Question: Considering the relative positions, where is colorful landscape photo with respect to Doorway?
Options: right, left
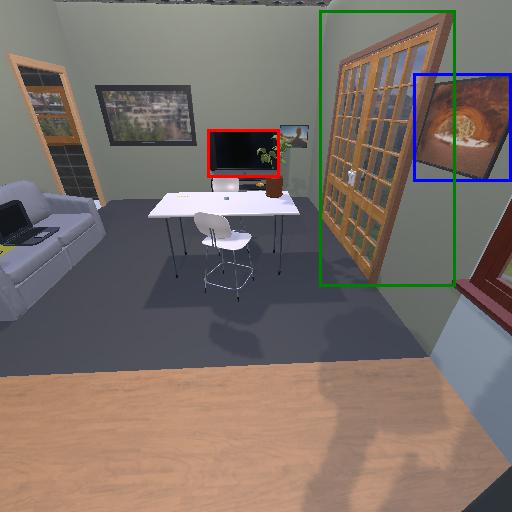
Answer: right